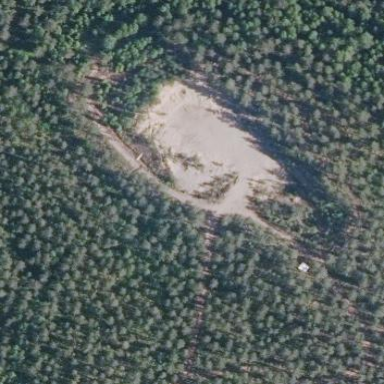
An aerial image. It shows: Natural area covered with sand.